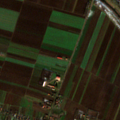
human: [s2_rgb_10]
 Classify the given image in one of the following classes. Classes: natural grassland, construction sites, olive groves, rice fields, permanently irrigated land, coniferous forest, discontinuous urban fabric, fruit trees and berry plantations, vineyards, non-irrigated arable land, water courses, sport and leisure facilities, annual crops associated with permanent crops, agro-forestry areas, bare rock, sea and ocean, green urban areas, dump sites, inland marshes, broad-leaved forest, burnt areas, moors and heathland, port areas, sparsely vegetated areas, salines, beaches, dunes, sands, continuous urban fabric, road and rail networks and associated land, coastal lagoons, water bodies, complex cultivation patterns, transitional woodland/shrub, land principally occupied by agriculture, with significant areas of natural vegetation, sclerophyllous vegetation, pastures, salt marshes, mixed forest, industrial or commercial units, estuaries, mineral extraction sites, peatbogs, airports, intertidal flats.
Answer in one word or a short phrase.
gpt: discontinuous urban fabric, non-irrigated arable land, complex cultivation patterns, water courses